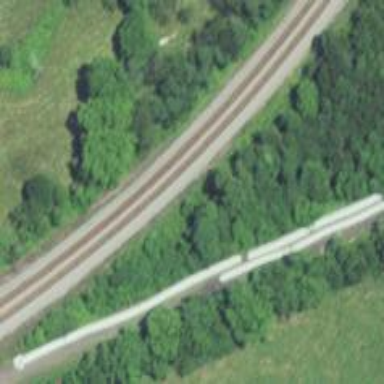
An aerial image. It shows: Railway track.